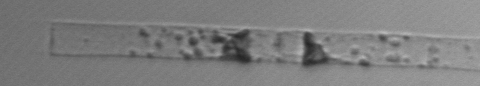
Label: Dactyliosolen_blavyanus